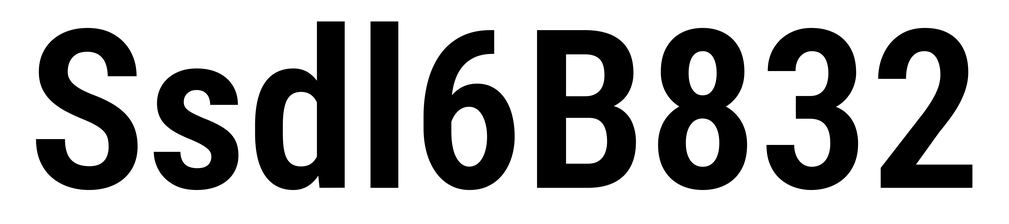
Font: Roboto_Condensed_SemiBold